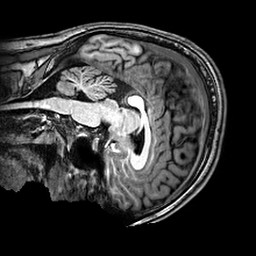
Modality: T1w
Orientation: sagittal
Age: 27
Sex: male